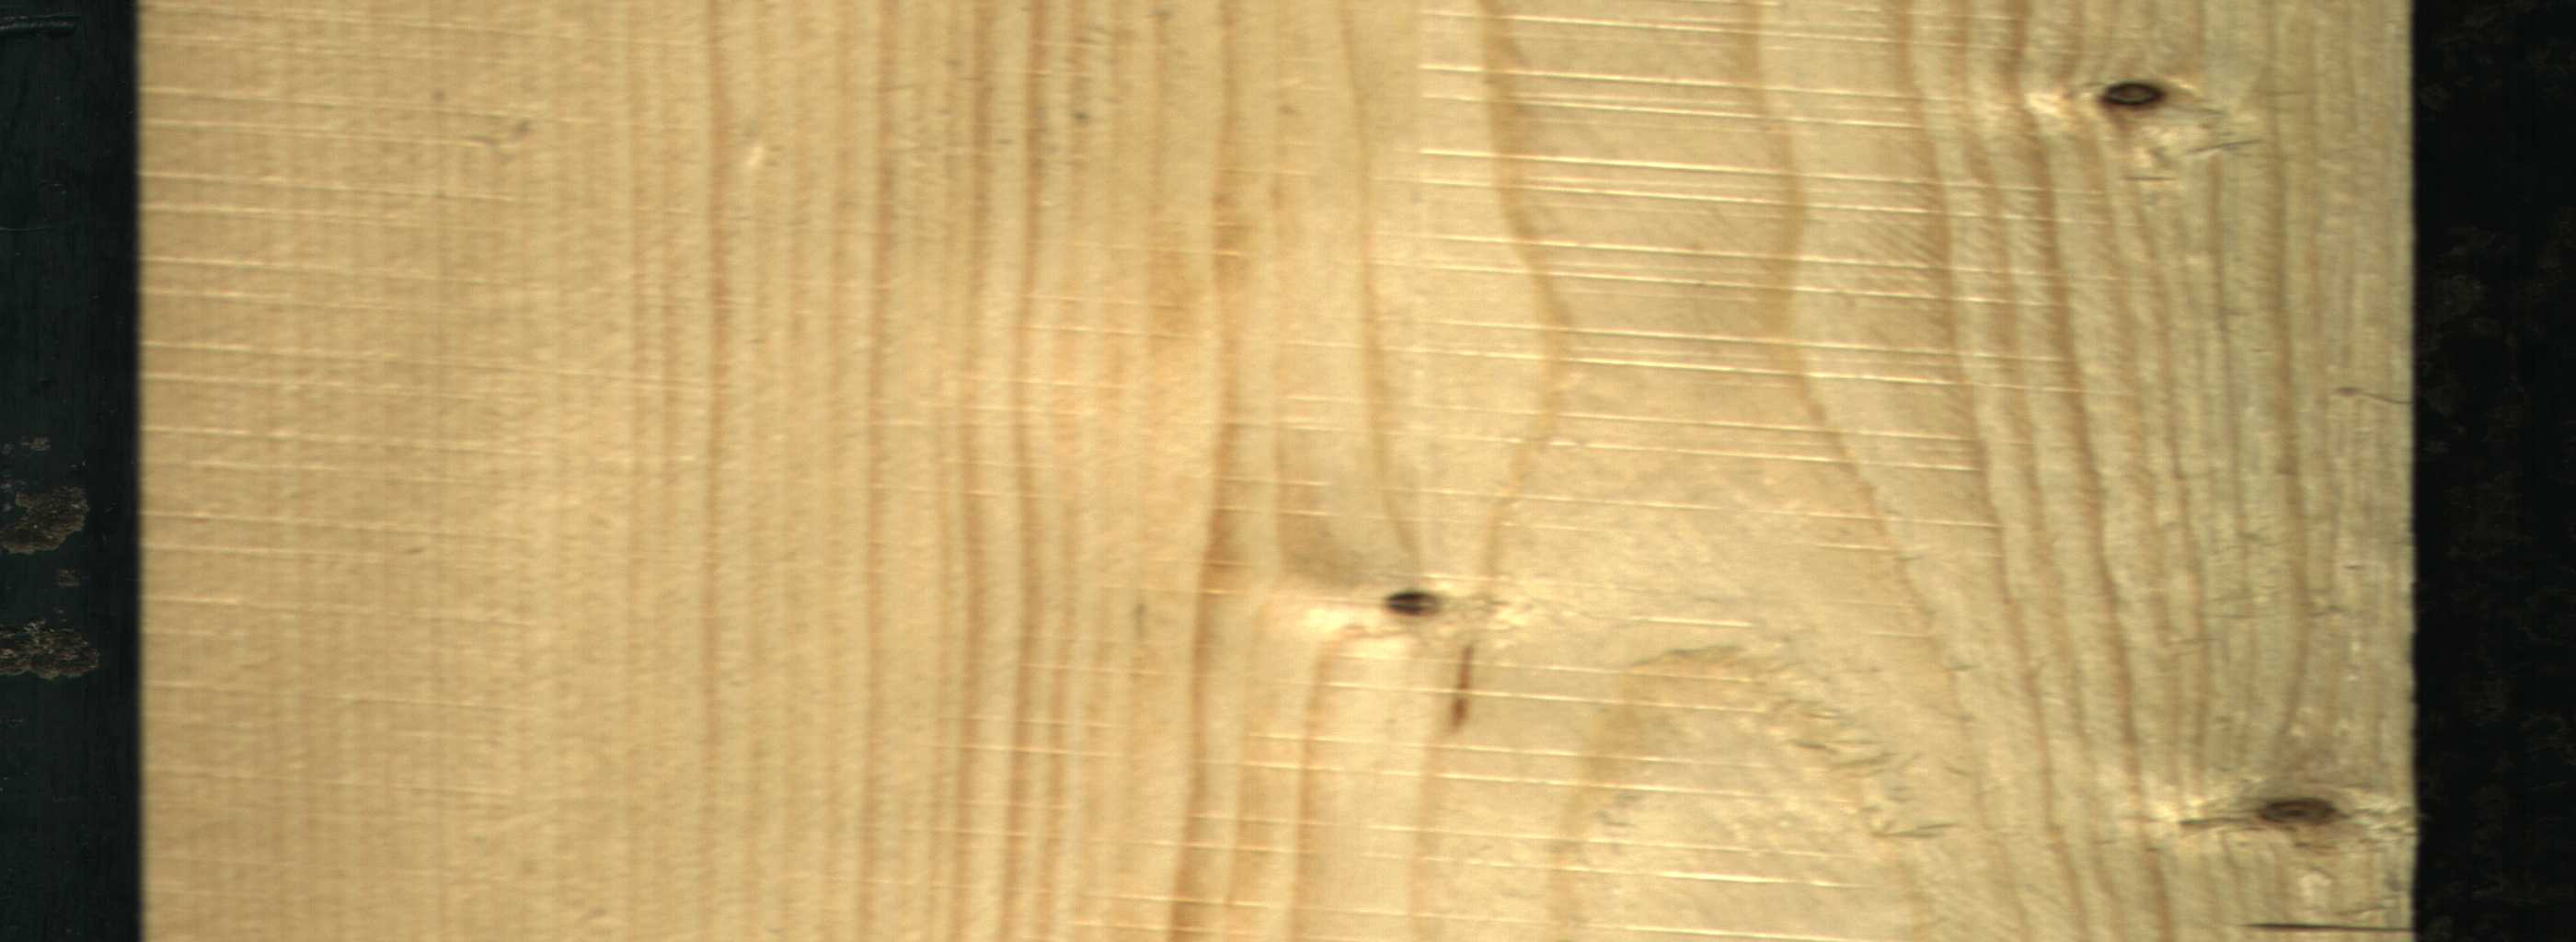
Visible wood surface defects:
resin
Dead_Knot
Live_Knot
Live_Knot